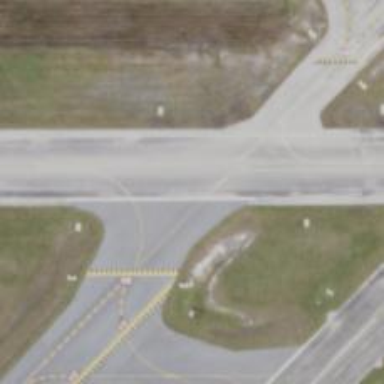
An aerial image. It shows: Image of taxiway at airport.